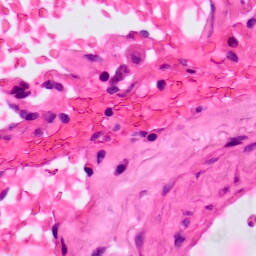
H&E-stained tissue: Lung